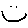
Label: smiley face